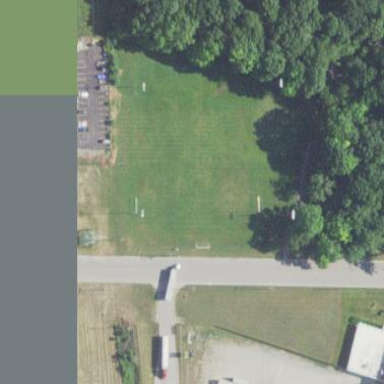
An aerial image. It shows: Soccer pitch for leisureland activities.